Field crop: maize
Growth stage: 2
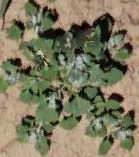
Species: chenopodium